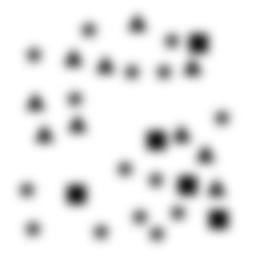
Squares: 5
Triangles: 10
Stars: 15
Total shapes: 30